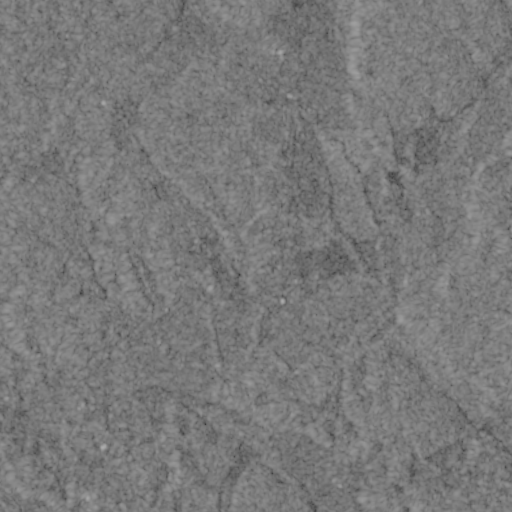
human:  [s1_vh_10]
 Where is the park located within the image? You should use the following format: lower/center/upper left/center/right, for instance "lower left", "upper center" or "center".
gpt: The park is located in the lower left of the image.
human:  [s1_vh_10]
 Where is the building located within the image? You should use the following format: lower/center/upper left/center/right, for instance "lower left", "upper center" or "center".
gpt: The building is located in the lower left of the image.
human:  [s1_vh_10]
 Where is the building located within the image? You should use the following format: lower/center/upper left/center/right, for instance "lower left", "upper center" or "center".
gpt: The building is located in the upper left of the image.
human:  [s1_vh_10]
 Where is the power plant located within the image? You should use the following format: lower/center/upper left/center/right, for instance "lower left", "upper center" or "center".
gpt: There is no power plant in the image.

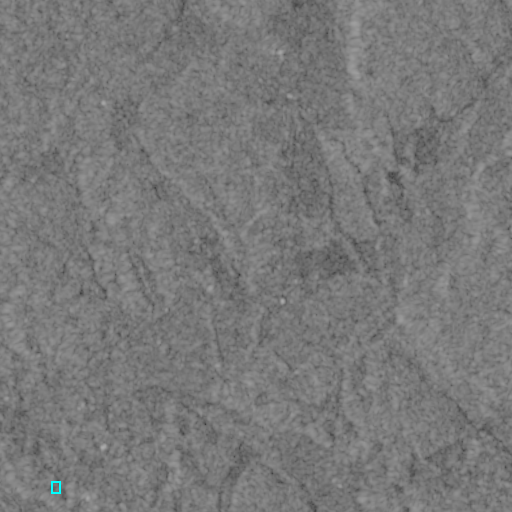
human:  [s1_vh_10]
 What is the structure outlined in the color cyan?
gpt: The structure outlined in cyan is a park.
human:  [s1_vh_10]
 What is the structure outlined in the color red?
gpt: There is no red outline.